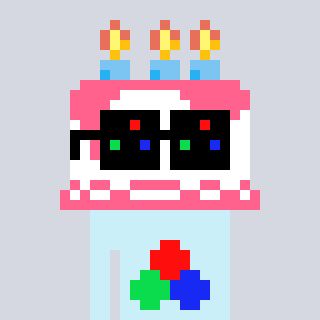
a pixel art character with square black sunglasses, a cake-shaped head and a cold-colored body on a cool background